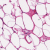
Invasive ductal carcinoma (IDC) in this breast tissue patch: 0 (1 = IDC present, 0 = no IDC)